Question: I have an image I'll call door.png, and it looks like this.

What I want to do is have the white part of the door be filled in with my desired color. I would like to do so to have better key and locks. How would I fill that white part of the map with oh say, 0xFF0000?
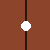
Answer: You can use a loop and <URL> on the found pixels to change them to a new colour.
In this specific scenario however, you could skip the first step and simply fill a circular area in the middle.